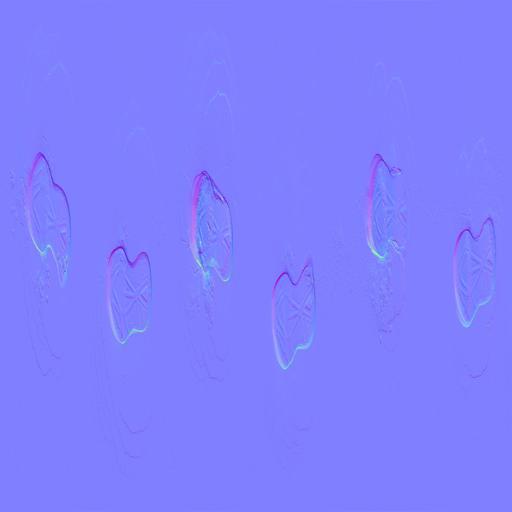
foot footsteps sand steps